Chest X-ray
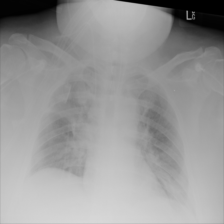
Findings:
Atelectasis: positive
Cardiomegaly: negative
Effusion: negative
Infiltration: positive
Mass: negative
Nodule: negative
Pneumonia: negative
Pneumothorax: negative
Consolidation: negative
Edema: negative
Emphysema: negative
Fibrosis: negative
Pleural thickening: negative
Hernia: negative